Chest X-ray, AP view. Patient: 46 years old, sex F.
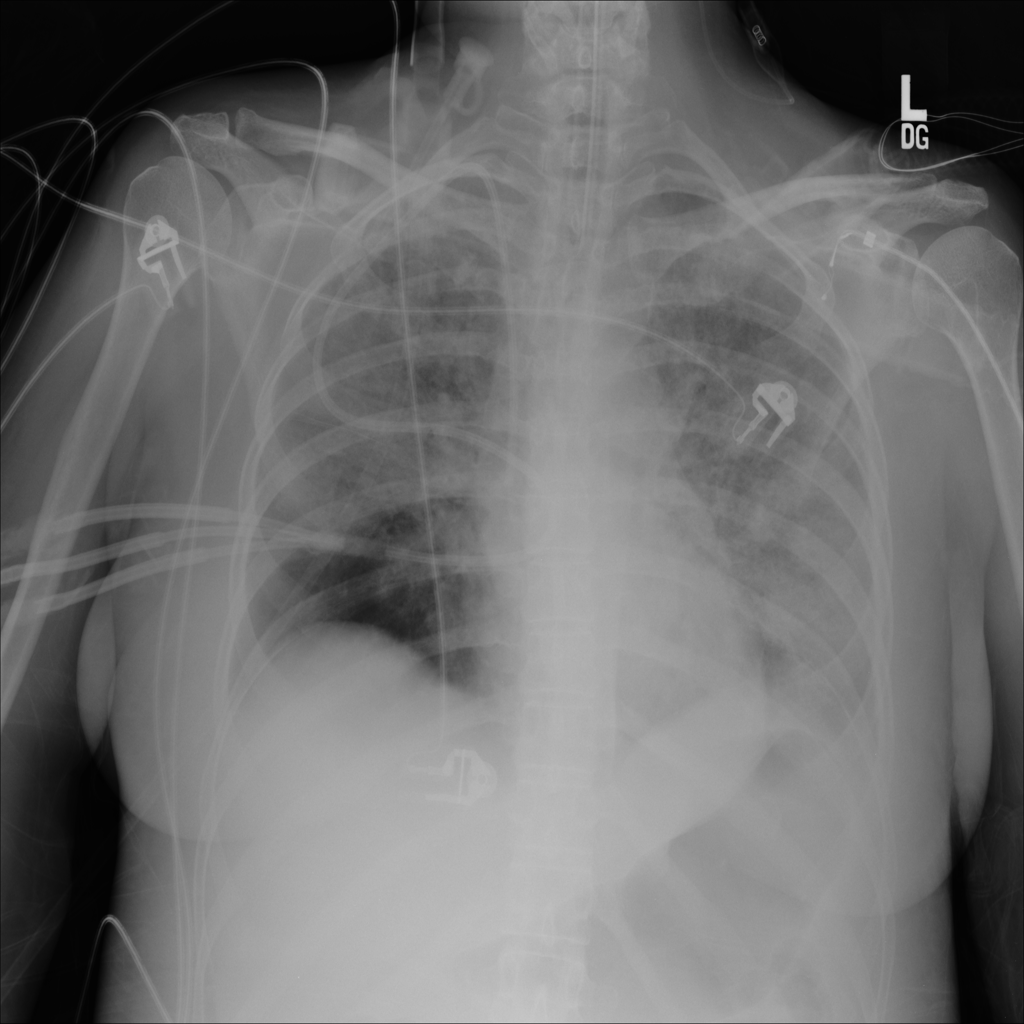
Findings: Infiltration